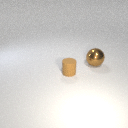
small brown rubber cylinder in front of large brown metal sphere